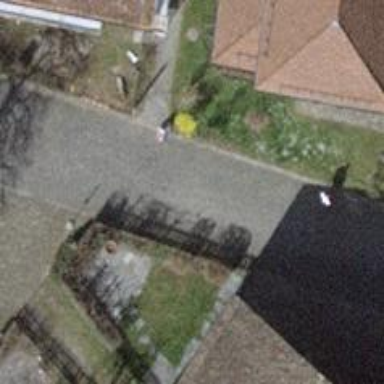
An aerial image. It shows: Residential road with sett surface.